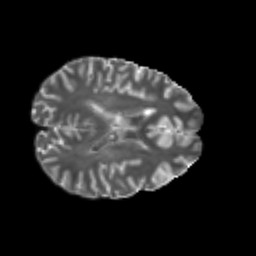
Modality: T2w
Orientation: axial
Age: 18
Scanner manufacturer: philips
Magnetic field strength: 3 T
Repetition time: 8.665 s
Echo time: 0.1273 s